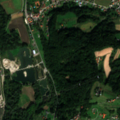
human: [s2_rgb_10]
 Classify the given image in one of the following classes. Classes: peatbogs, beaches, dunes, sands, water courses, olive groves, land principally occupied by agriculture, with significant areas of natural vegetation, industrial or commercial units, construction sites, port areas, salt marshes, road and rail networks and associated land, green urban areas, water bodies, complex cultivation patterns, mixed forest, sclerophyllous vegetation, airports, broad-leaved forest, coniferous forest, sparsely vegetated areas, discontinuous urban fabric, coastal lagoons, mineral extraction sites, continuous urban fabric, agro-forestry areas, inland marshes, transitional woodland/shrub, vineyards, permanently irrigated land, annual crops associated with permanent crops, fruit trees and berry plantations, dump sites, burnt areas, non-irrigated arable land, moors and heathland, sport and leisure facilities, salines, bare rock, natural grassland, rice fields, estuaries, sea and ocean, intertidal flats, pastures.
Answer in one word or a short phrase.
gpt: construction sites, non-irrigated arable land, complex cultivation patterns, broad-leaved forest